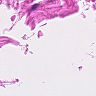
Metastatic tissue present: no